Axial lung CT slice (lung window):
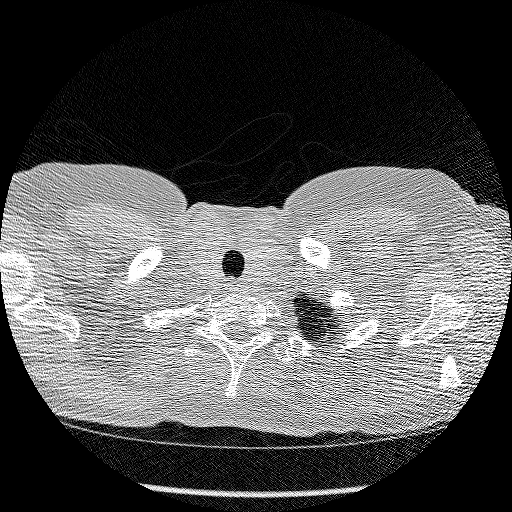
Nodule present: no